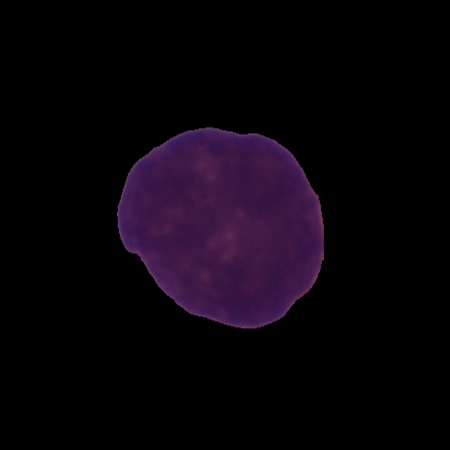
Label: cancer